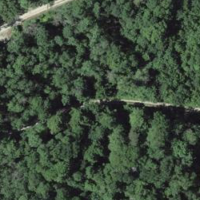
EUNIS habitat code: 41
Species observed at this site:
Tussilago farfara